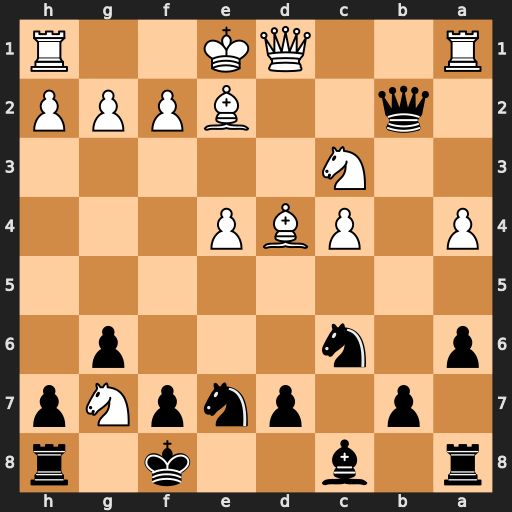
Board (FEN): r1b2k1r/1p1pnpNp/p1n3p1/8/P1PBP3/2N5/1q2BPPP/R2QK2R
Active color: b
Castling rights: KQ
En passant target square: -
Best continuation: Nxd4 Qxd4 Qxa1+ Kd2 Qxh1 Ne8 Rg8